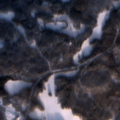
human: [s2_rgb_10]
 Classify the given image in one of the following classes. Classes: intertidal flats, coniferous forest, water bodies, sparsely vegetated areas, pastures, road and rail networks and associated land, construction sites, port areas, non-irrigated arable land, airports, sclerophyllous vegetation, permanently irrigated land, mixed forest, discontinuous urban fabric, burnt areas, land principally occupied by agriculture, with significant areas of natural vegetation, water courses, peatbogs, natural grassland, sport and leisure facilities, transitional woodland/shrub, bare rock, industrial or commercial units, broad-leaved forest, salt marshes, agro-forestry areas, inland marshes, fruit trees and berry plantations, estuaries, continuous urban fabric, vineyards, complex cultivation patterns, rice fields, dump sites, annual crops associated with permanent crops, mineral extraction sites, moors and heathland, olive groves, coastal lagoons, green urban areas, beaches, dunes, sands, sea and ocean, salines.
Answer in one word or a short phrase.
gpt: coniferous forest, mixed forest, transitional woodland/shrub, water bodies